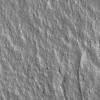
Atmospheric dust classification: not_dusty